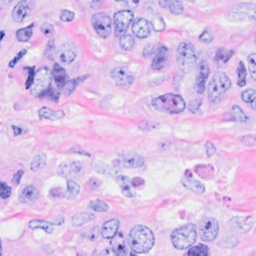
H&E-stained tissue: Breast